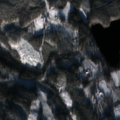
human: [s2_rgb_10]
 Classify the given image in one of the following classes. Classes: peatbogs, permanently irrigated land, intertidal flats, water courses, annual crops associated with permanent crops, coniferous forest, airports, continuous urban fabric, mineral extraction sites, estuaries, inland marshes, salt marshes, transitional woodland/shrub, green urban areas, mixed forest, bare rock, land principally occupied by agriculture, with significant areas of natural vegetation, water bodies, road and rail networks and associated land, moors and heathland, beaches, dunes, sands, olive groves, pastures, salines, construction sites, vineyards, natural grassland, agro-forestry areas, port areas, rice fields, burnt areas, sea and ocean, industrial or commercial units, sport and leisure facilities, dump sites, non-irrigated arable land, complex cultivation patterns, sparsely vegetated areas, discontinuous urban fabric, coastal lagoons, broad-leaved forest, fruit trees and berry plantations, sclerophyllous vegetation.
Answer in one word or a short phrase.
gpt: coniferous forest, mixed forest, transitional woodland/shrub